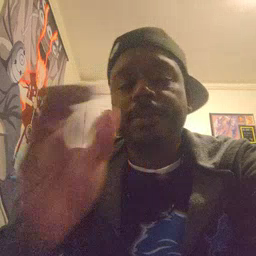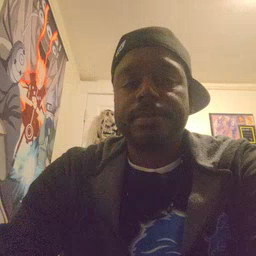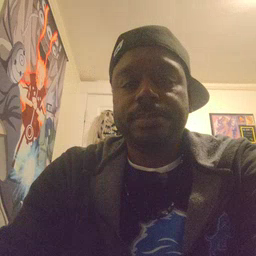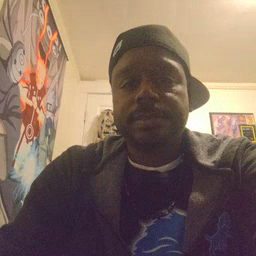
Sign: nap